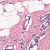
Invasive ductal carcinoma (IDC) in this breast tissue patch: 1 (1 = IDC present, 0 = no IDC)